Interaction volume radius: 5 \u00c5
Interaction volume height: 45 \u00c5
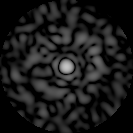
Disorder parameter: 0.816